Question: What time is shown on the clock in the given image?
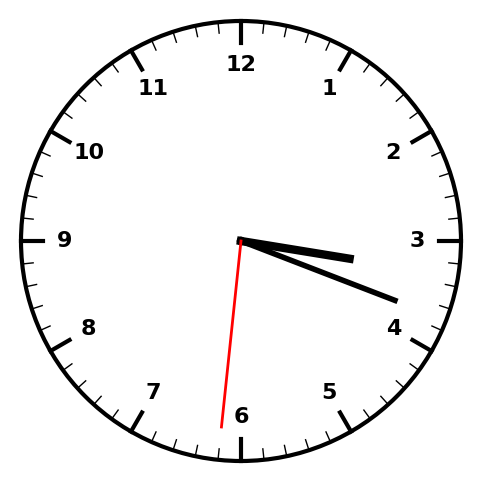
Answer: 03:18:31